Field crop: maize
Growth stage: 2
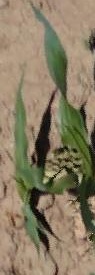
Species: maize